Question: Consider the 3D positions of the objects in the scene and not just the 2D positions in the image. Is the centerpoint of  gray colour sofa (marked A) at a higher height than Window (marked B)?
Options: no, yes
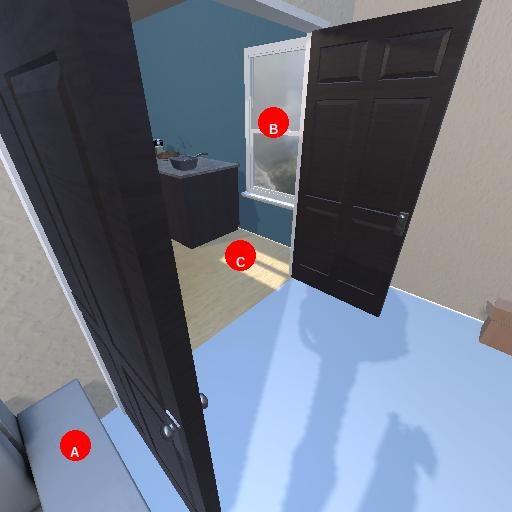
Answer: no